Question: I am trying to build an update to my Mac app. As usual, I clicked 'Product>Archive' then, in the Organiser, I clicked 'Distribute...>Export Developer ID-signed Application'. Xcode finds my Developer ID, but it fails with the error "Code signing operation failed - Check that the identity you selected is valid."

This has never happened before, so I'm at a bit of a loss - I most recently exported a version of my App last week.
The only things that have changed are:
1. I have changed my Apple ID password
2. I added Cocoapods to my project and I'm now using the .xcworkspace file, rather than the .xcodeproj file.
I've tried refreshing the Teams list in the Xcode organiser, deleting all my Mac development and distribution certificates, restarting Xcode, and asking very nicely, but I'm still getting the same error.
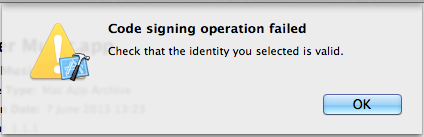
Answer: You've done the right part in xcode, the only place that might be the problem is the Dev portal. Check your Dev certs in there if needs be you may have to remove those and request them again then sync them with xcode. That has worked for me before and might work out for you.